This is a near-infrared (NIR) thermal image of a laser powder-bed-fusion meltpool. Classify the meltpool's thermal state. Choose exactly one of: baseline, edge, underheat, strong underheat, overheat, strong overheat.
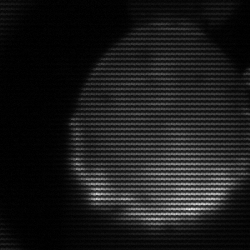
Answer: edge